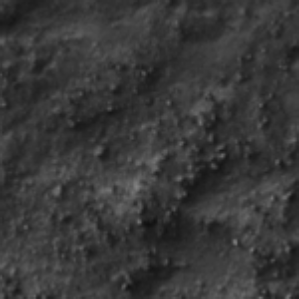
Label: frost